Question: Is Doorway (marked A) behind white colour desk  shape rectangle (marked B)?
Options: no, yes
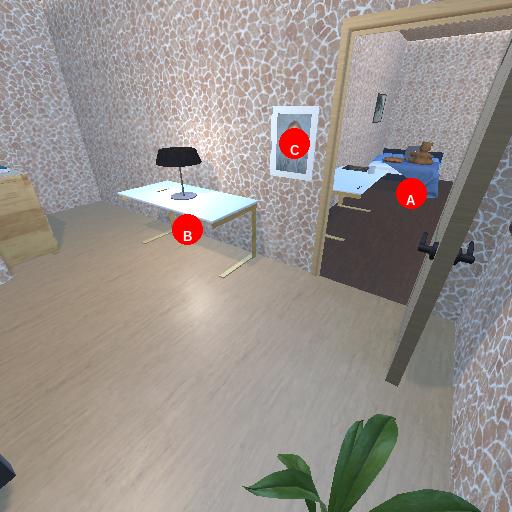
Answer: no